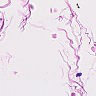
Metastatic tissue present: no